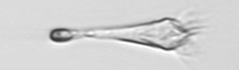
Label: Paratontonia_gracillima